Question: I have created a custom titlebar for all my listview activities using the following window_title.xml
'''
<?xml version="1.0" encoding="utf-8"?>
<LinearLayout
xmlns:android="http://schemas.android.com/apk/res/android"
android:orientation="horizontal"
android:layout_width="fill_parent"
android:layout_height="35dp"
android:gravity="center_vertical"
android:paddingLeft="5dp"
android:background="#323331">
<ImageView
android:id="@+id/header"
android:src="@drawable/ic_launcher"
android:layout_width="wrap_content"
android:layout_height="wrap_content" />
<LinearLayout
android:layout_width="wrap_content"
android:layout_height="fill_parent"
android:layout_weight="1"
android:gravity="right|center_vertical"
android:paddingRight="5dp" >
<TextView
android:id="@+id/title"
android:layout_width="wrap_content"
android:layout_height="wrap_content"
android:textSize="11dp"
android:paddingRight="5dp" />
<ImageView
android:id="@+id/icon"
android:layout_width="wrap_content"
android:layout_height="wrap_content"/>
</LinearLayout>
</LinearLayout>
'''
'''
<?xml version="1.0" encoding="utf-8"?>
<RelativeLayout xmlns:android="http://schemas.android.com/apk/res/android"
android:orientation="vertical"
android:layout_width="fill_parent"
android:layout_height="fill_parent"
android:paddingTop="4dp">
<ListView
android:id="@android:id/list"
android:layout_width="fill_parent"
android:layout_height="fill_parent"
android:drawSelectorOnTop="false"
android:background="#CFECEC"
android:cacheColorHint="#<PHONE>"/>
</RelativeLayout>
'''
'''
<?xml version="1.0" encoding="utf-8"?>
<RelativeLayout xmlns:android="http://schemas.android.com/apk/res/android"
android:layout_width="fill_parent"
android:layout_height="fill_parent"
android:orientation="horizontal"
android:padding="8dp" >
<ImageView
android:id="@+id/icon"
android:layout_width="22dp"
android:layout_height="22dp"
android:layout_marginLeft="4dp"
android:layout_marginRight="10dp"
android:layout_marginTop="4dp"
android:src="@drawable/list_icon" >
</ImageView>
<TextView
android:id="@+id/firstName"
android:layout_width="wrap_content"
android:layout_height="wrap_content"
android:textColor="#4AA02C"
android:textSize="20dp"
android:layout_marginLeft="38dp"
android:textStyle="bold" />
<TextView
android:id="@+id/lastName"
android:layout_width="wrap_content"
android:layout_height="wrap_content"
android:layout_marginLeft="2dp"
android:layout_toRightOf="@id/firstName"
android:textColor="#4AA02C"
android:textSize="20dp"
android:textStyle="bold" />
<TextView
android:id="@+id/title"
android:layout_width="wrap_content"
android:layout_height="wrap_content"
android:layout_below="@id/firstName"
android:textColor="#254117"
android:textSize="12dp"
android:layout_marginLeft="38dp"/>
</RelativeLayout>
'''
This is a screenshot of the activity.

Here you can notice a black space below the titlebar. How can this be removed?
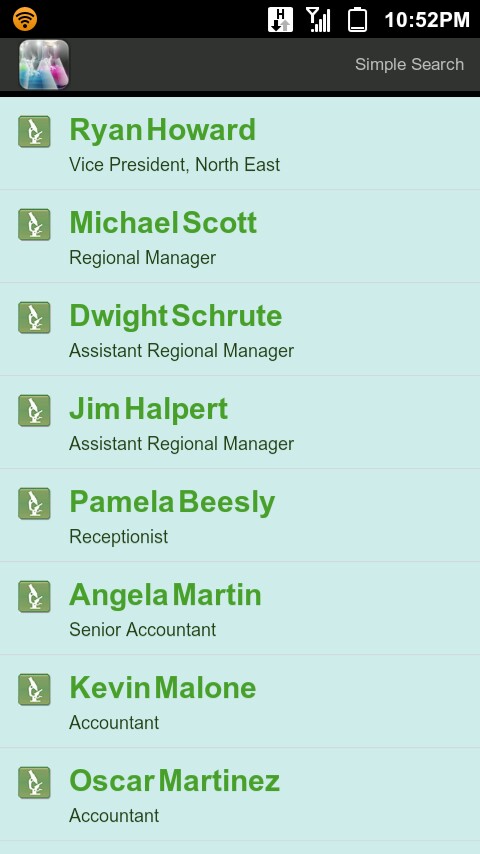
Answer: I think 'android:paddingTop="4dp"' in your relative layout of My Main.xml is the problem. Try after removing that.